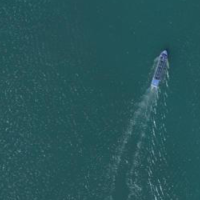
EUNIS habitat code: 14
Species observed at this site:
Podiceps cristatus
Mergus merganser